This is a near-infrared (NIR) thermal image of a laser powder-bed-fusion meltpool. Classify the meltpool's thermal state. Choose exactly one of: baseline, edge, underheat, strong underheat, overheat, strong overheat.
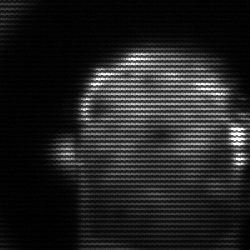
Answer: baseline